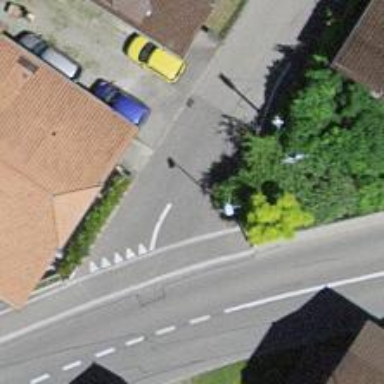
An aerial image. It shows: Road with "give way" sign.